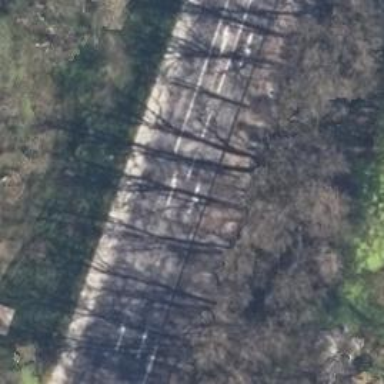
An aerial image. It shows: Tertiary road with asphalt surface and cycle track.